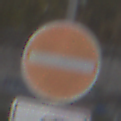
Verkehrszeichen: VerbotDerEinfahrt
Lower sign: MehrspurigeFahrzeugeFrei1
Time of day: MorningAfternoon
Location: Outdoor (Suburban)
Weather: PartlyCloudy
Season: NotSpecified
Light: Natural